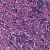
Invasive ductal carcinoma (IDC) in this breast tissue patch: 1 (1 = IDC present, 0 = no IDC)